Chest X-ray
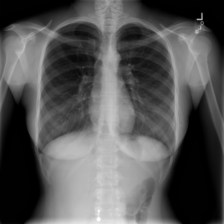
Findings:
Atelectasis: negative
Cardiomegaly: negative
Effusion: negative
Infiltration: negative
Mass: negative
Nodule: negative
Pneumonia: negative
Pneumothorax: negative
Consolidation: negative
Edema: negative
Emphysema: negative
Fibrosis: negative
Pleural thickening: negative
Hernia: negative